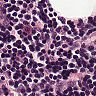
Metastatic tissue present: no